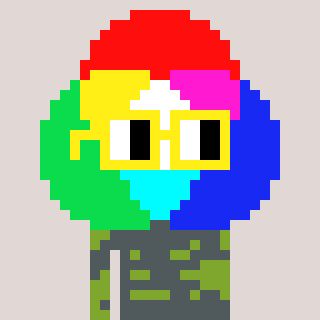
a pixel art character with square yellow glasses, a color circle-shaped head and a slimegreen-colored body on a warm background